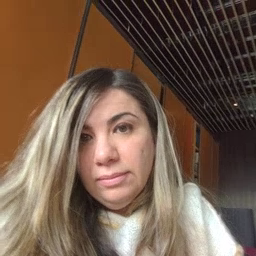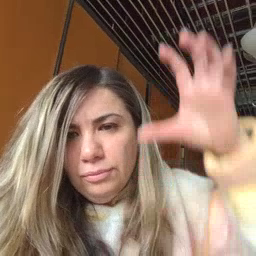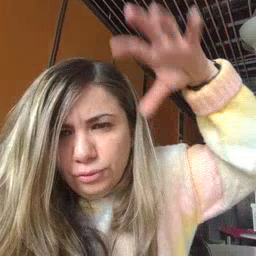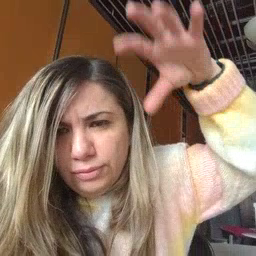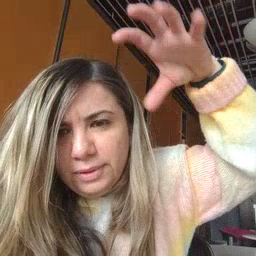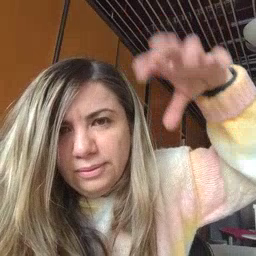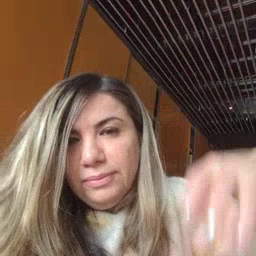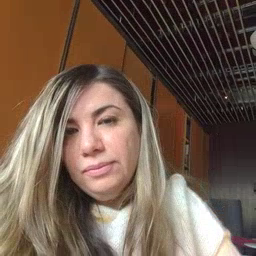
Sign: rain